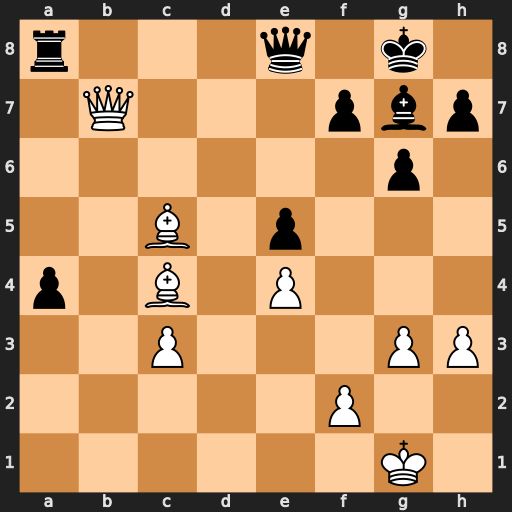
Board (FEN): r3q1k1/1Q3pbp/6p1/2B1p3/p1B1P3/2P3PP/5P2/6K1
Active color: w
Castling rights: -
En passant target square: -
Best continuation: Bxf7+ Qxf7 Qxa8+